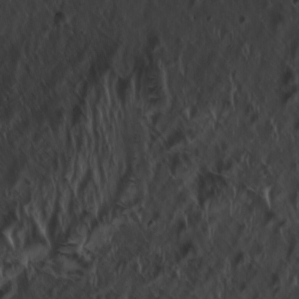
Label: non_frost